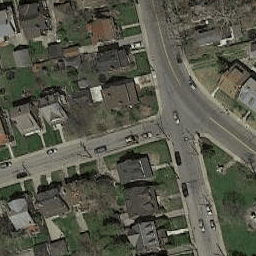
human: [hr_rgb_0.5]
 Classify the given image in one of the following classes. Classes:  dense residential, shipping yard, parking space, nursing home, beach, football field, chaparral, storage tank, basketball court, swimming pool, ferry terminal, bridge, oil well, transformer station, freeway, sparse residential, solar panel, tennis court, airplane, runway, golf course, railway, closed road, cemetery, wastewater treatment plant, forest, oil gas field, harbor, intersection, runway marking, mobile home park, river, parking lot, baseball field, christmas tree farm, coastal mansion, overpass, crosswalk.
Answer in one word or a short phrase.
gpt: intersection